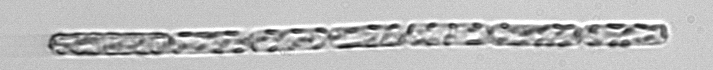
Label: Dactyliosolen_fragilissimus